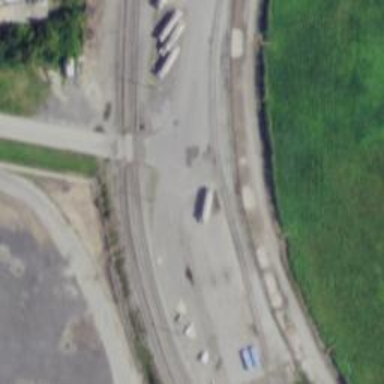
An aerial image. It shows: Railway yard.